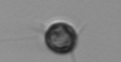
Label: Acanthoica_quattrospina